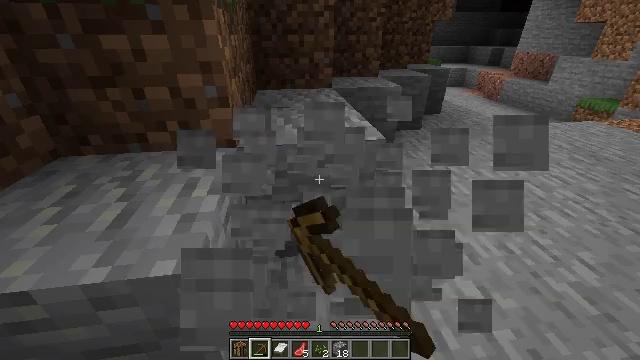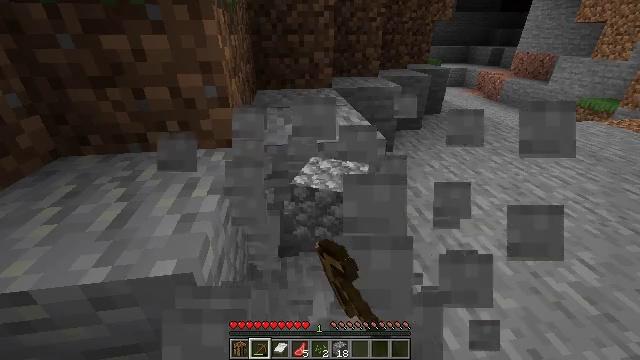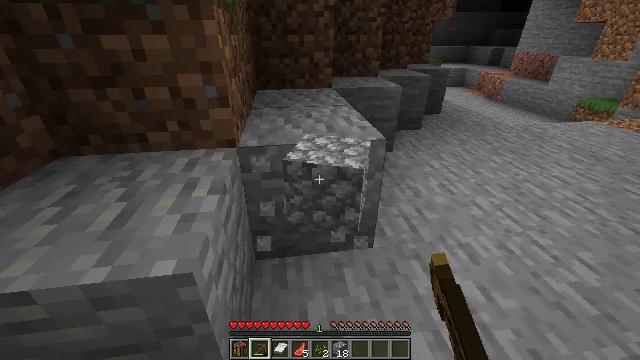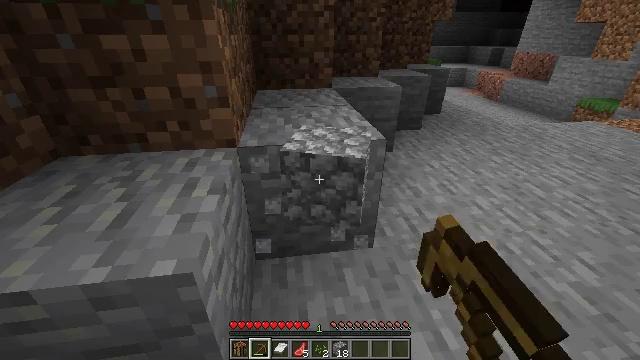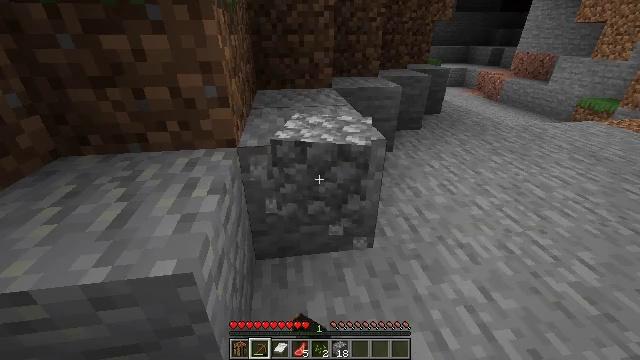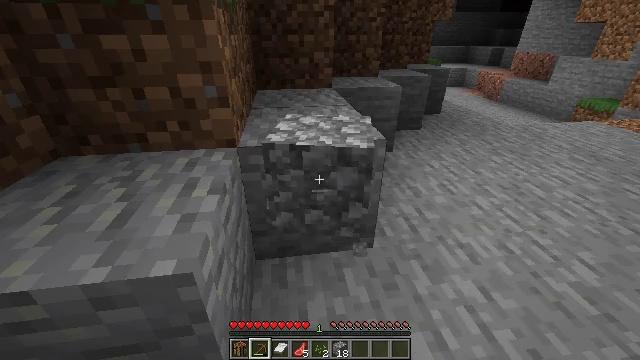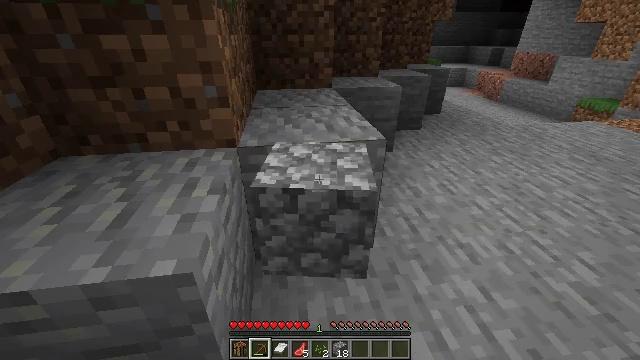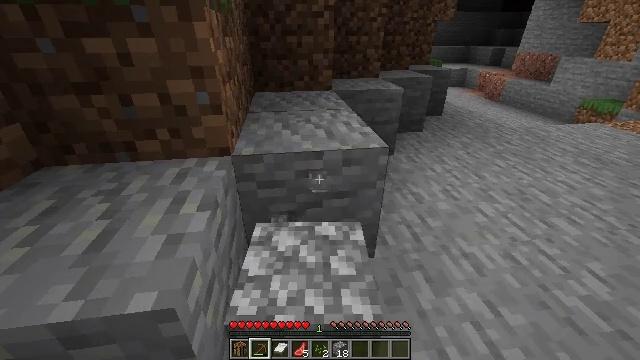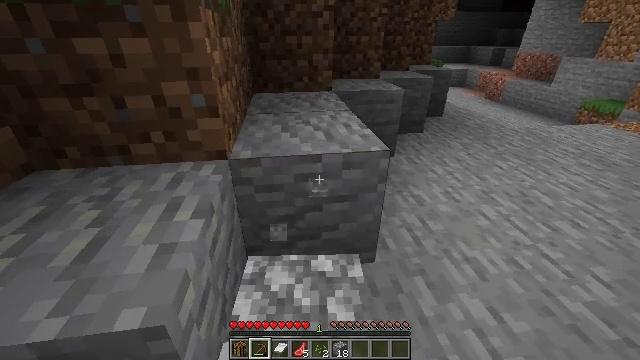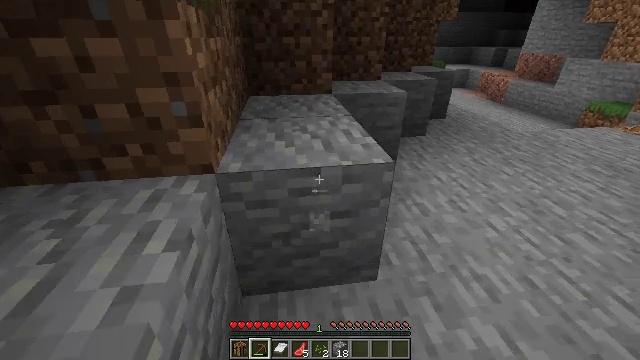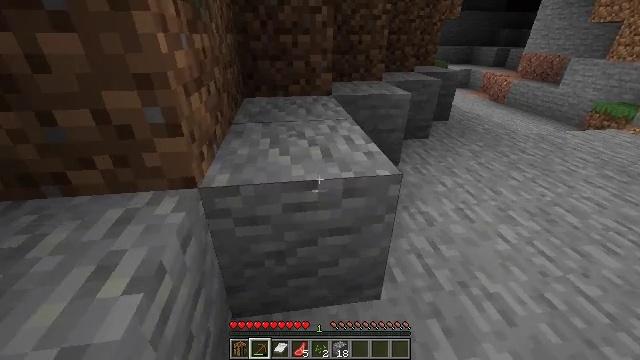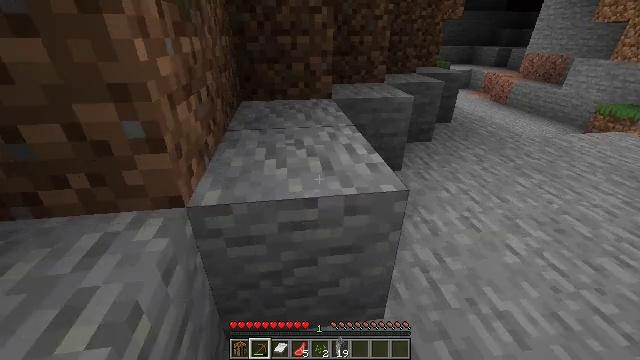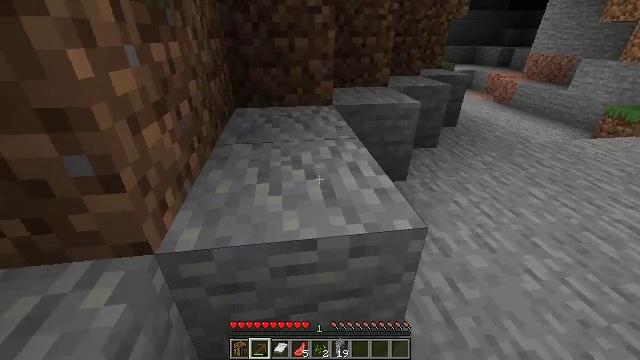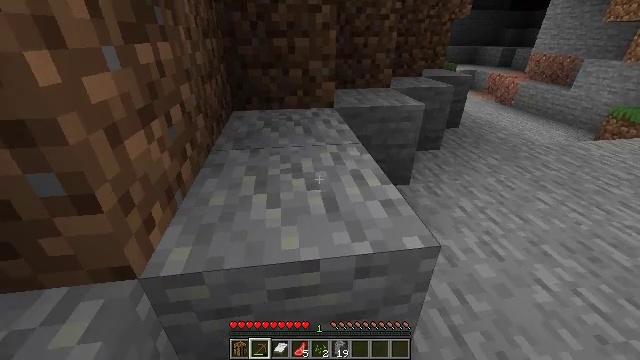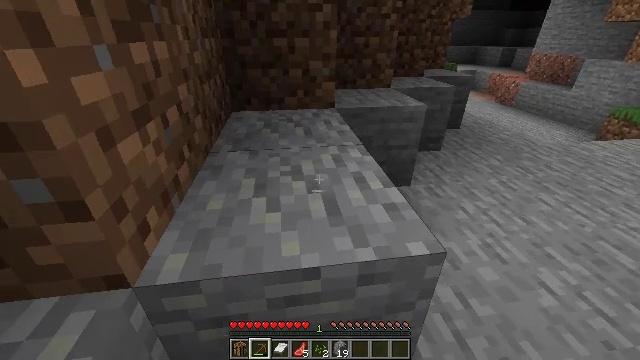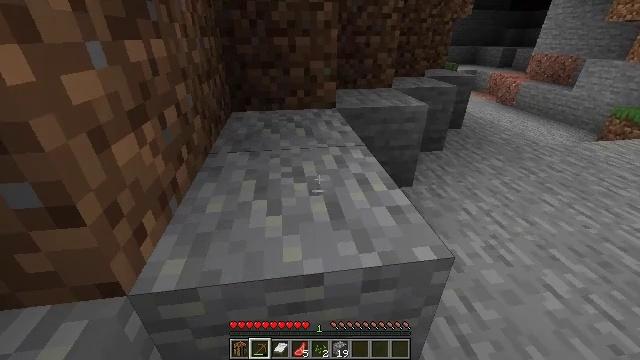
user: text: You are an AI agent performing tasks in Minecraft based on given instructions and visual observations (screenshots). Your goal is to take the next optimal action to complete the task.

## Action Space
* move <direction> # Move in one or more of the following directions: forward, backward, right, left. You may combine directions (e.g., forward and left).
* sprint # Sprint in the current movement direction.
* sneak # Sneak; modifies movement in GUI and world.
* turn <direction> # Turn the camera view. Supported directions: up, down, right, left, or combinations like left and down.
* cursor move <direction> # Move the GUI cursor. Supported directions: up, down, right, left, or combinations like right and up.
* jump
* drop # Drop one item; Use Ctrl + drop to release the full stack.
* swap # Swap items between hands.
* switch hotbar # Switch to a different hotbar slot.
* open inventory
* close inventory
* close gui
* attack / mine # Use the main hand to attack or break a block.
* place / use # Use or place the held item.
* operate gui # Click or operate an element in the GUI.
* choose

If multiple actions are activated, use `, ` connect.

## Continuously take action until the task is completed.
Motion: motion action
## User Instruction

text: Extract andesite from a cave or mountain.
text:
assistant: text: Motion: attack / mine
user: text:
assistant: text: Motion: attack / mine
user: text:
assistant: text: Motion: attack / mine
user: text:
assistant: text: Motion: attack / mine
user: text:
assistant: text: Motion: no_op
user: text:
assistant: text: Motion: no_op
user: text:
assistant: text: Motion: move forward
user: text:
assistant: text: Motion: move forward
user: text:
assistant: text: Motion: move forward
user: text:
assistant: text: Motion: move forward
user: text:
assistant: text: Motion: move forward
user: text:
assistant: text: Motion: no_op
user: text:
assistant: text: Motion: no_op
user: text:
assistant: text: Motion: no_op
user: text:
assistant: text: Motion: no_op
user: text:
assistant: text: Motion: no_op
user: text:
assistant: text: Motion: no_op
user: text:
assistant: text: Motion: no_op
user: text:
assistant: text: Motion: turn left
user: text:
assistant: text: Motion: no_op
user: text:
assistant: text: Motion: no_op
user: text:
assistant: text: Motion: no_op
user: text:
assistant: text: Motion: attack / mine
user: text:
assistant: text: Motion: attack / mine
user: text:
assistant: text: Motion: attack / mine
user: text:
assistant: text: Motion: attack / mine
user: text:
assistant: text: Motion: attack / mine
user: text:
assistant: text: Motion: attack / mine
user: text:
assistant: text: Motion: attack / mine
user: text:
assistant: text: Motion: attack / mine